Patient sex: M
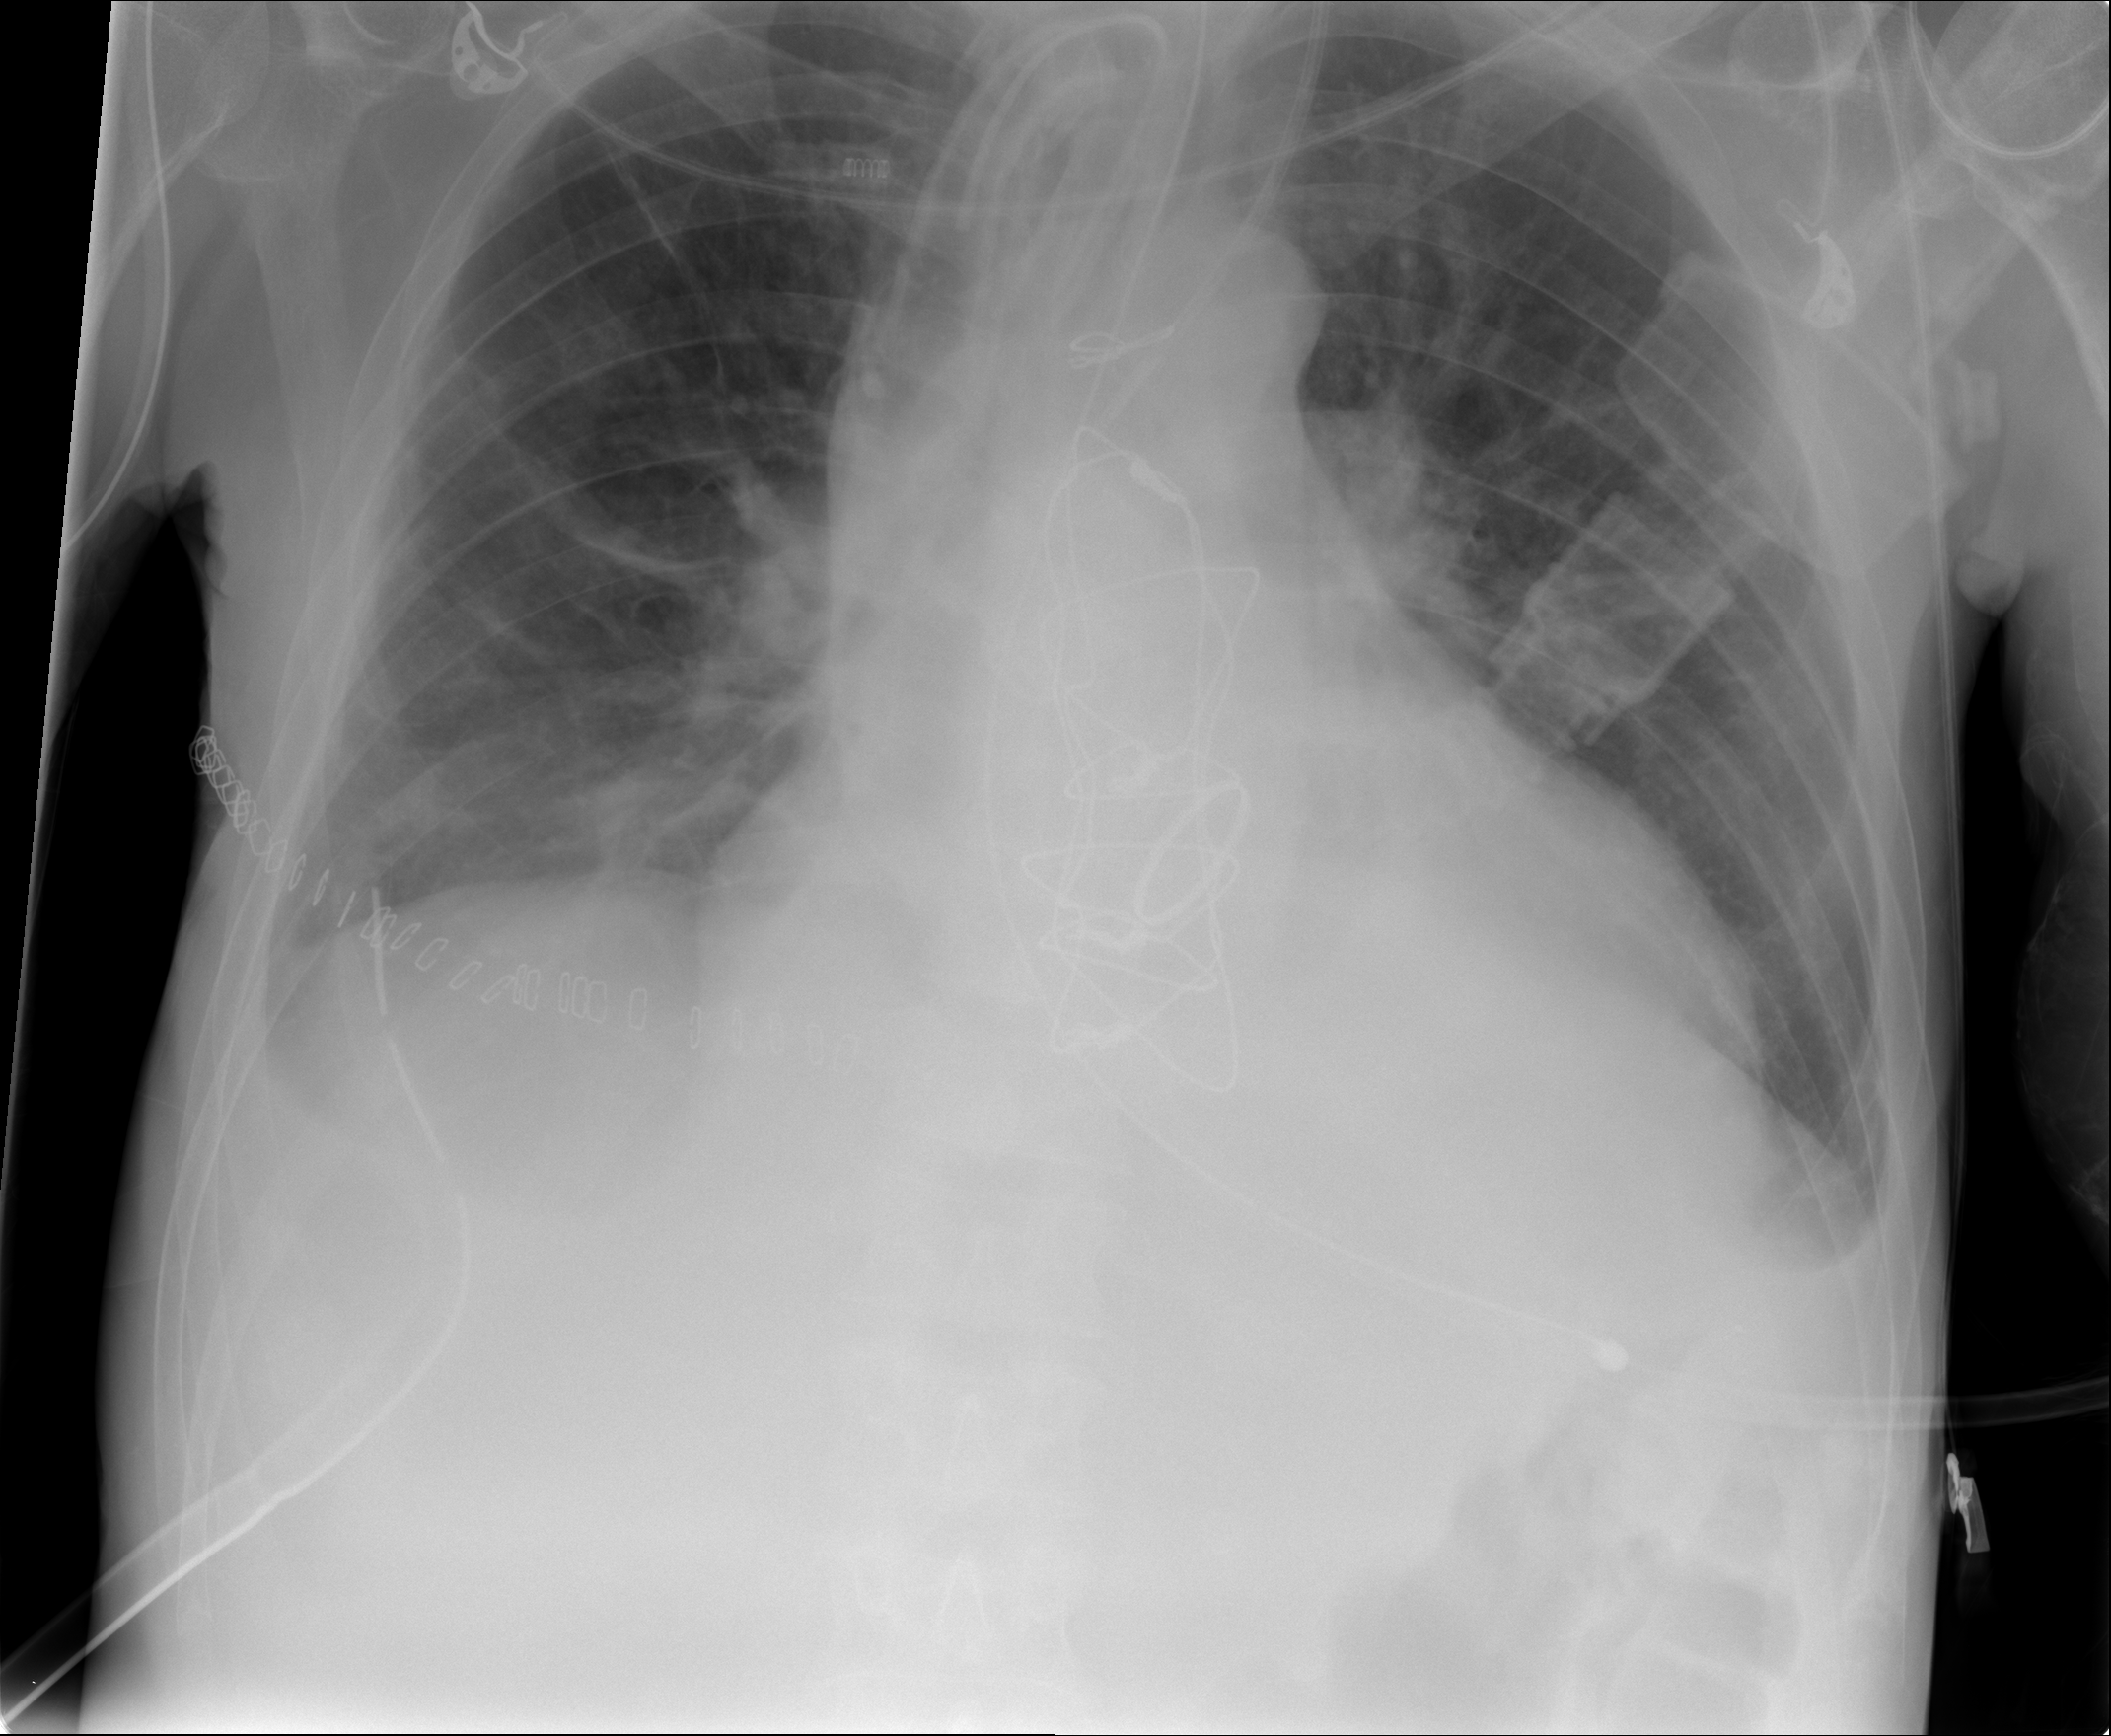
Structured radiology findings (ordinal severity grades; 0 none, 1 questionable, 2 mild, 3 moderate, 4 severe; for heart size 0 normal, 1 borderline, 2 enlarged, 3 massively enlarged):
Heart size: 2
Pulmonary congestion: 2
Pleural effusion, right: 2
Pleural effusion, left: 2
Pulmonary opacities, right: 2
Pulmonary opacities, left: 1
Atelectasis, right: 2
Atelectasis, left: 1